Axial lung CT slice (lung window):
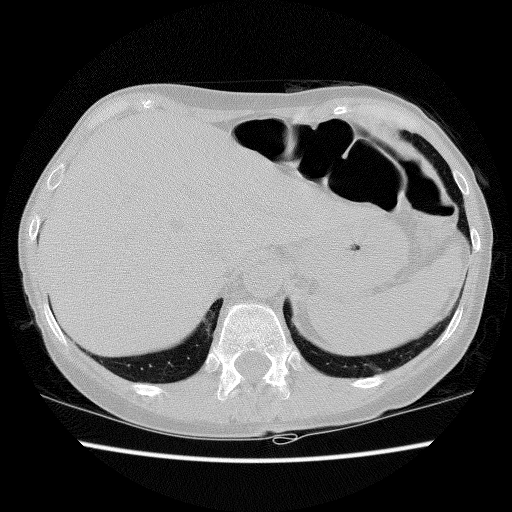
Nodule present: no